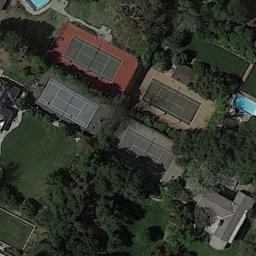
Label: tennis_court